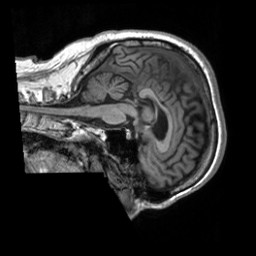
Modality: T1w
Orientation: sagittal
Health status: ill
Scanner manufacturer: siemens
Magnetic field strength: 3 T
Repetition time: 1.7 s
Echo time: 0.00239 s